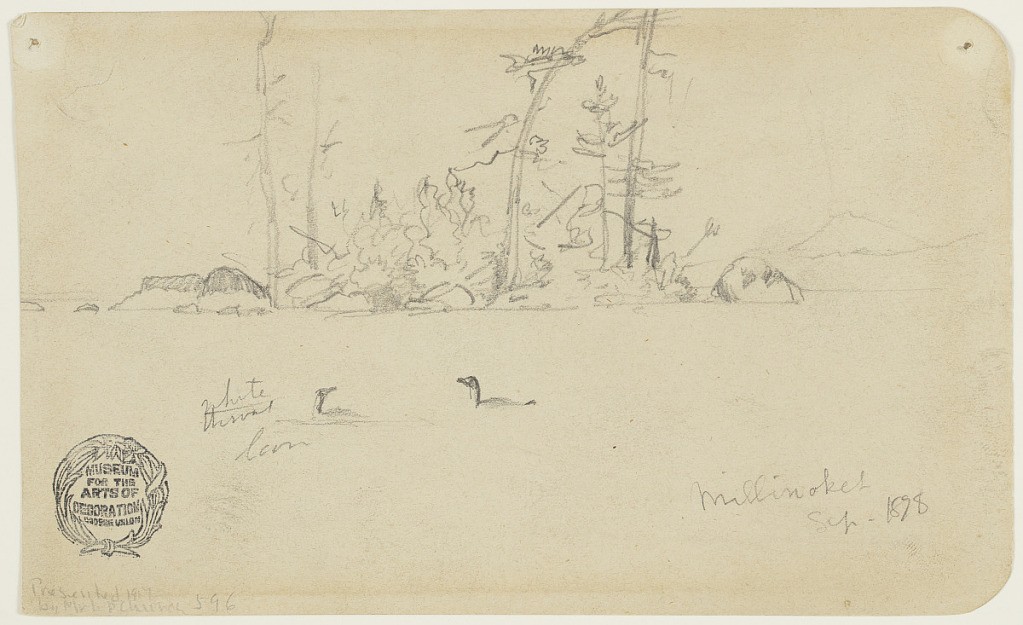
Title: Loons on Lake Millinocket, Maine
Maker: Frederic Edwin Church, American, 1826–1900
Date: September 1878
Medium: Graphite on tan wove paper
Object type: Drawing
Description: Landscape sketch showing a view of two loons floating on the surface of Lake Millinocket in Maine. At center, the leftmost bird twists its neck and looks at the other, behind it. Beyond them, in the middle distance, a wooded island with large rocks is visible. In the background at right, the pyramidal peak of Mt. Katahdin is shown in contour beyond the lake's opposite shoreline.